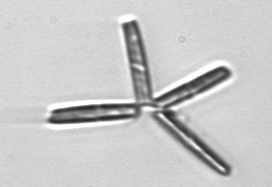
Label: Thalassionema